Question: I'm trying to implement this common spinning icon I see in many android apps (Gmail below). It is mostly used when refreshing list views. Does anyone know what it is called and how it can be about implemented in a list view?

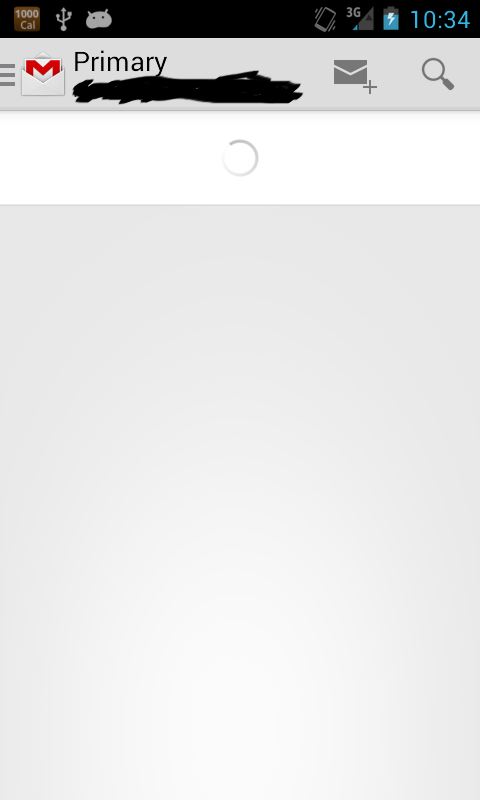
Answer: It's a progress bar! :)
'''
<ProgressBar
android:id="@+id/myRotatingProgressBarBar"
style="@android:style/Widget.ProgressBar.Small.Inverse"
android:layout_width="wrap_content"
android:layout_height="wrap_content"
android:indeterminate="true"/>
'''
Setting 'indeterminate="true"' makes it a rotating circle rather than a classic progress bar.
There are several different styles you can use. Play around with them to find the one you like :)
Hope this helps!